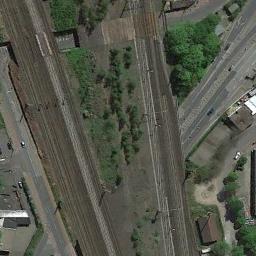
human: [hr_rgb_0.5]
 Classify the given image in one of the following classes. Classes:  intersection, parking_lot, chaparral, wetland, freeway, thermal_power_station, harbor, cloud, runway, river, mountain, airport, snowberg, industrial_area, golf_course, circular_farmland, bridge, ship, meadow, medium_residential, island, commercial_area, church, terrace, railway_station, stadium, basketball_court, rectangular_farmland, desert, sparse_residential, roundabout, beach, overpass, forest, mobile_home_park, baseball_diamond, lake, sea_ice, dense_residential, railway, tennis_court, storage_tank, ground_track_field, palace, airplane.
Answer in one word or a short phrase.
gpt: railway